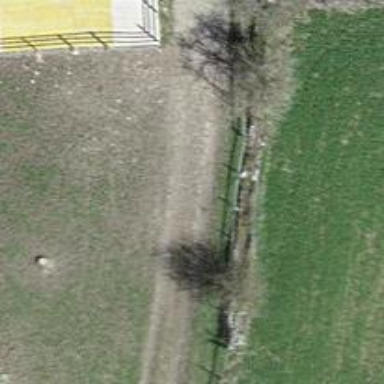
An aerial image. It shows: Track with grade 4 track type.